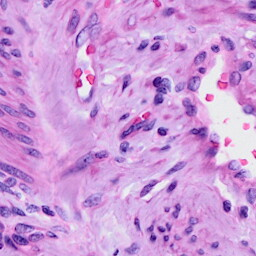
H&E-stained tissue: Cervix